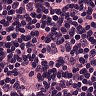
Metastatic tissue present: yes